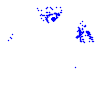
Particle: electron